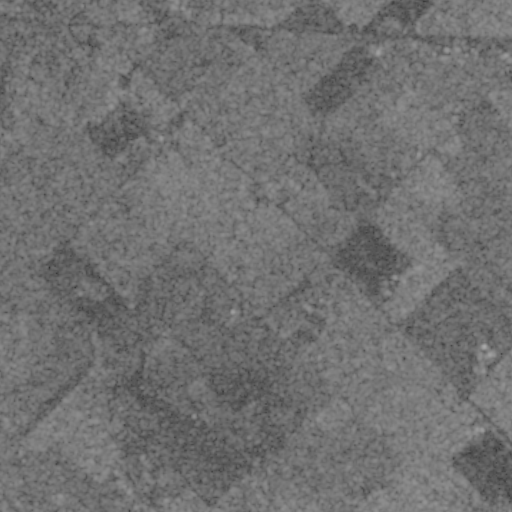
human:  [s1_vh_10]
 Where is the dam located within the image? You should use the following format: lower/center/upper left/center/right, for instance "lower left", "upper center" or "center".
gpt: The dam is located in the lower left of the image.
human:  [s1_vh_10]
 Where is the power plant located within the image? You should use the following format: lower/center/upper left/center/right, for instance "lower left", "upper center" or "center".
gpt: There is no power plant in the image.

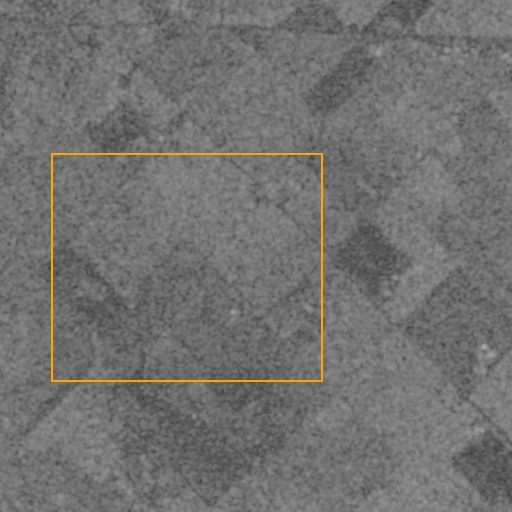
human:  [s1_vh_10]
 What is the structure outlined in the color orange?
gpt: The structure outlined in orange is a crop field.
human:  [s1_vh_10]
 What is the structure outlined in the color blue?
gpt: There is no blue outline.